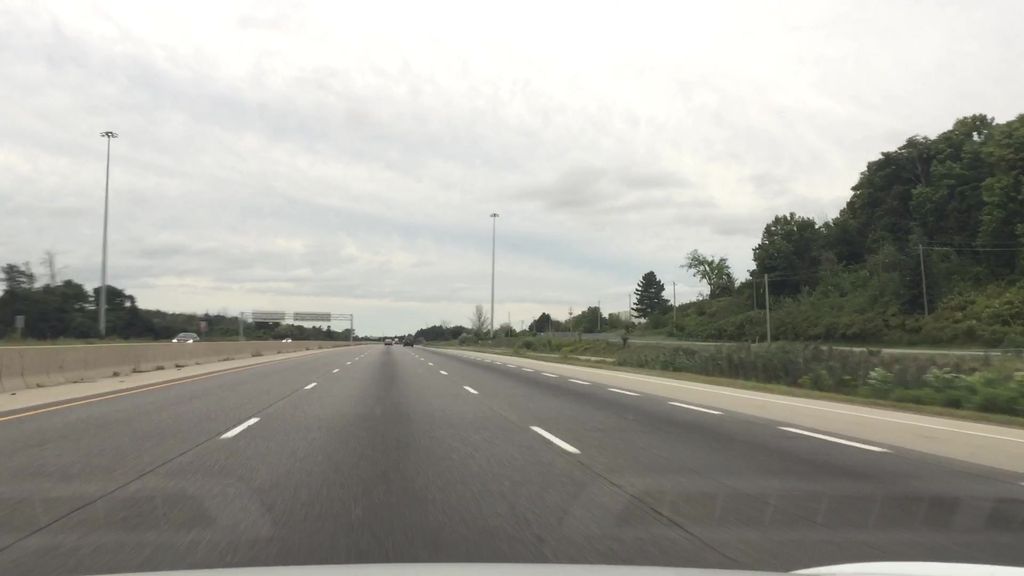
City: kitchener-waterloo